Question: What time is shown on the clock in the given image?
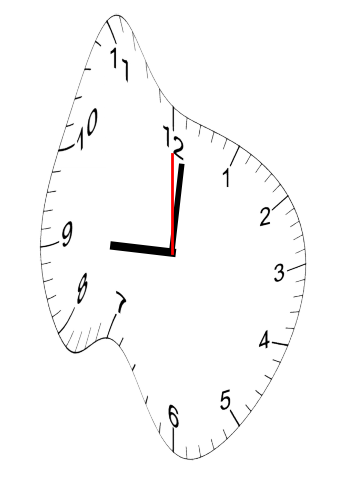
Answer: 09:01:00